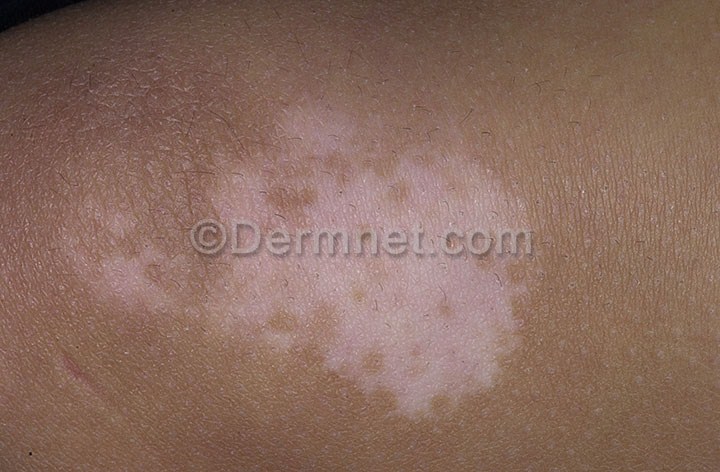
Disease: Light Diseases and Disorders of Pigmentation